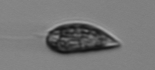
Label: Prorocentrum_triestinum